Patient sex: M
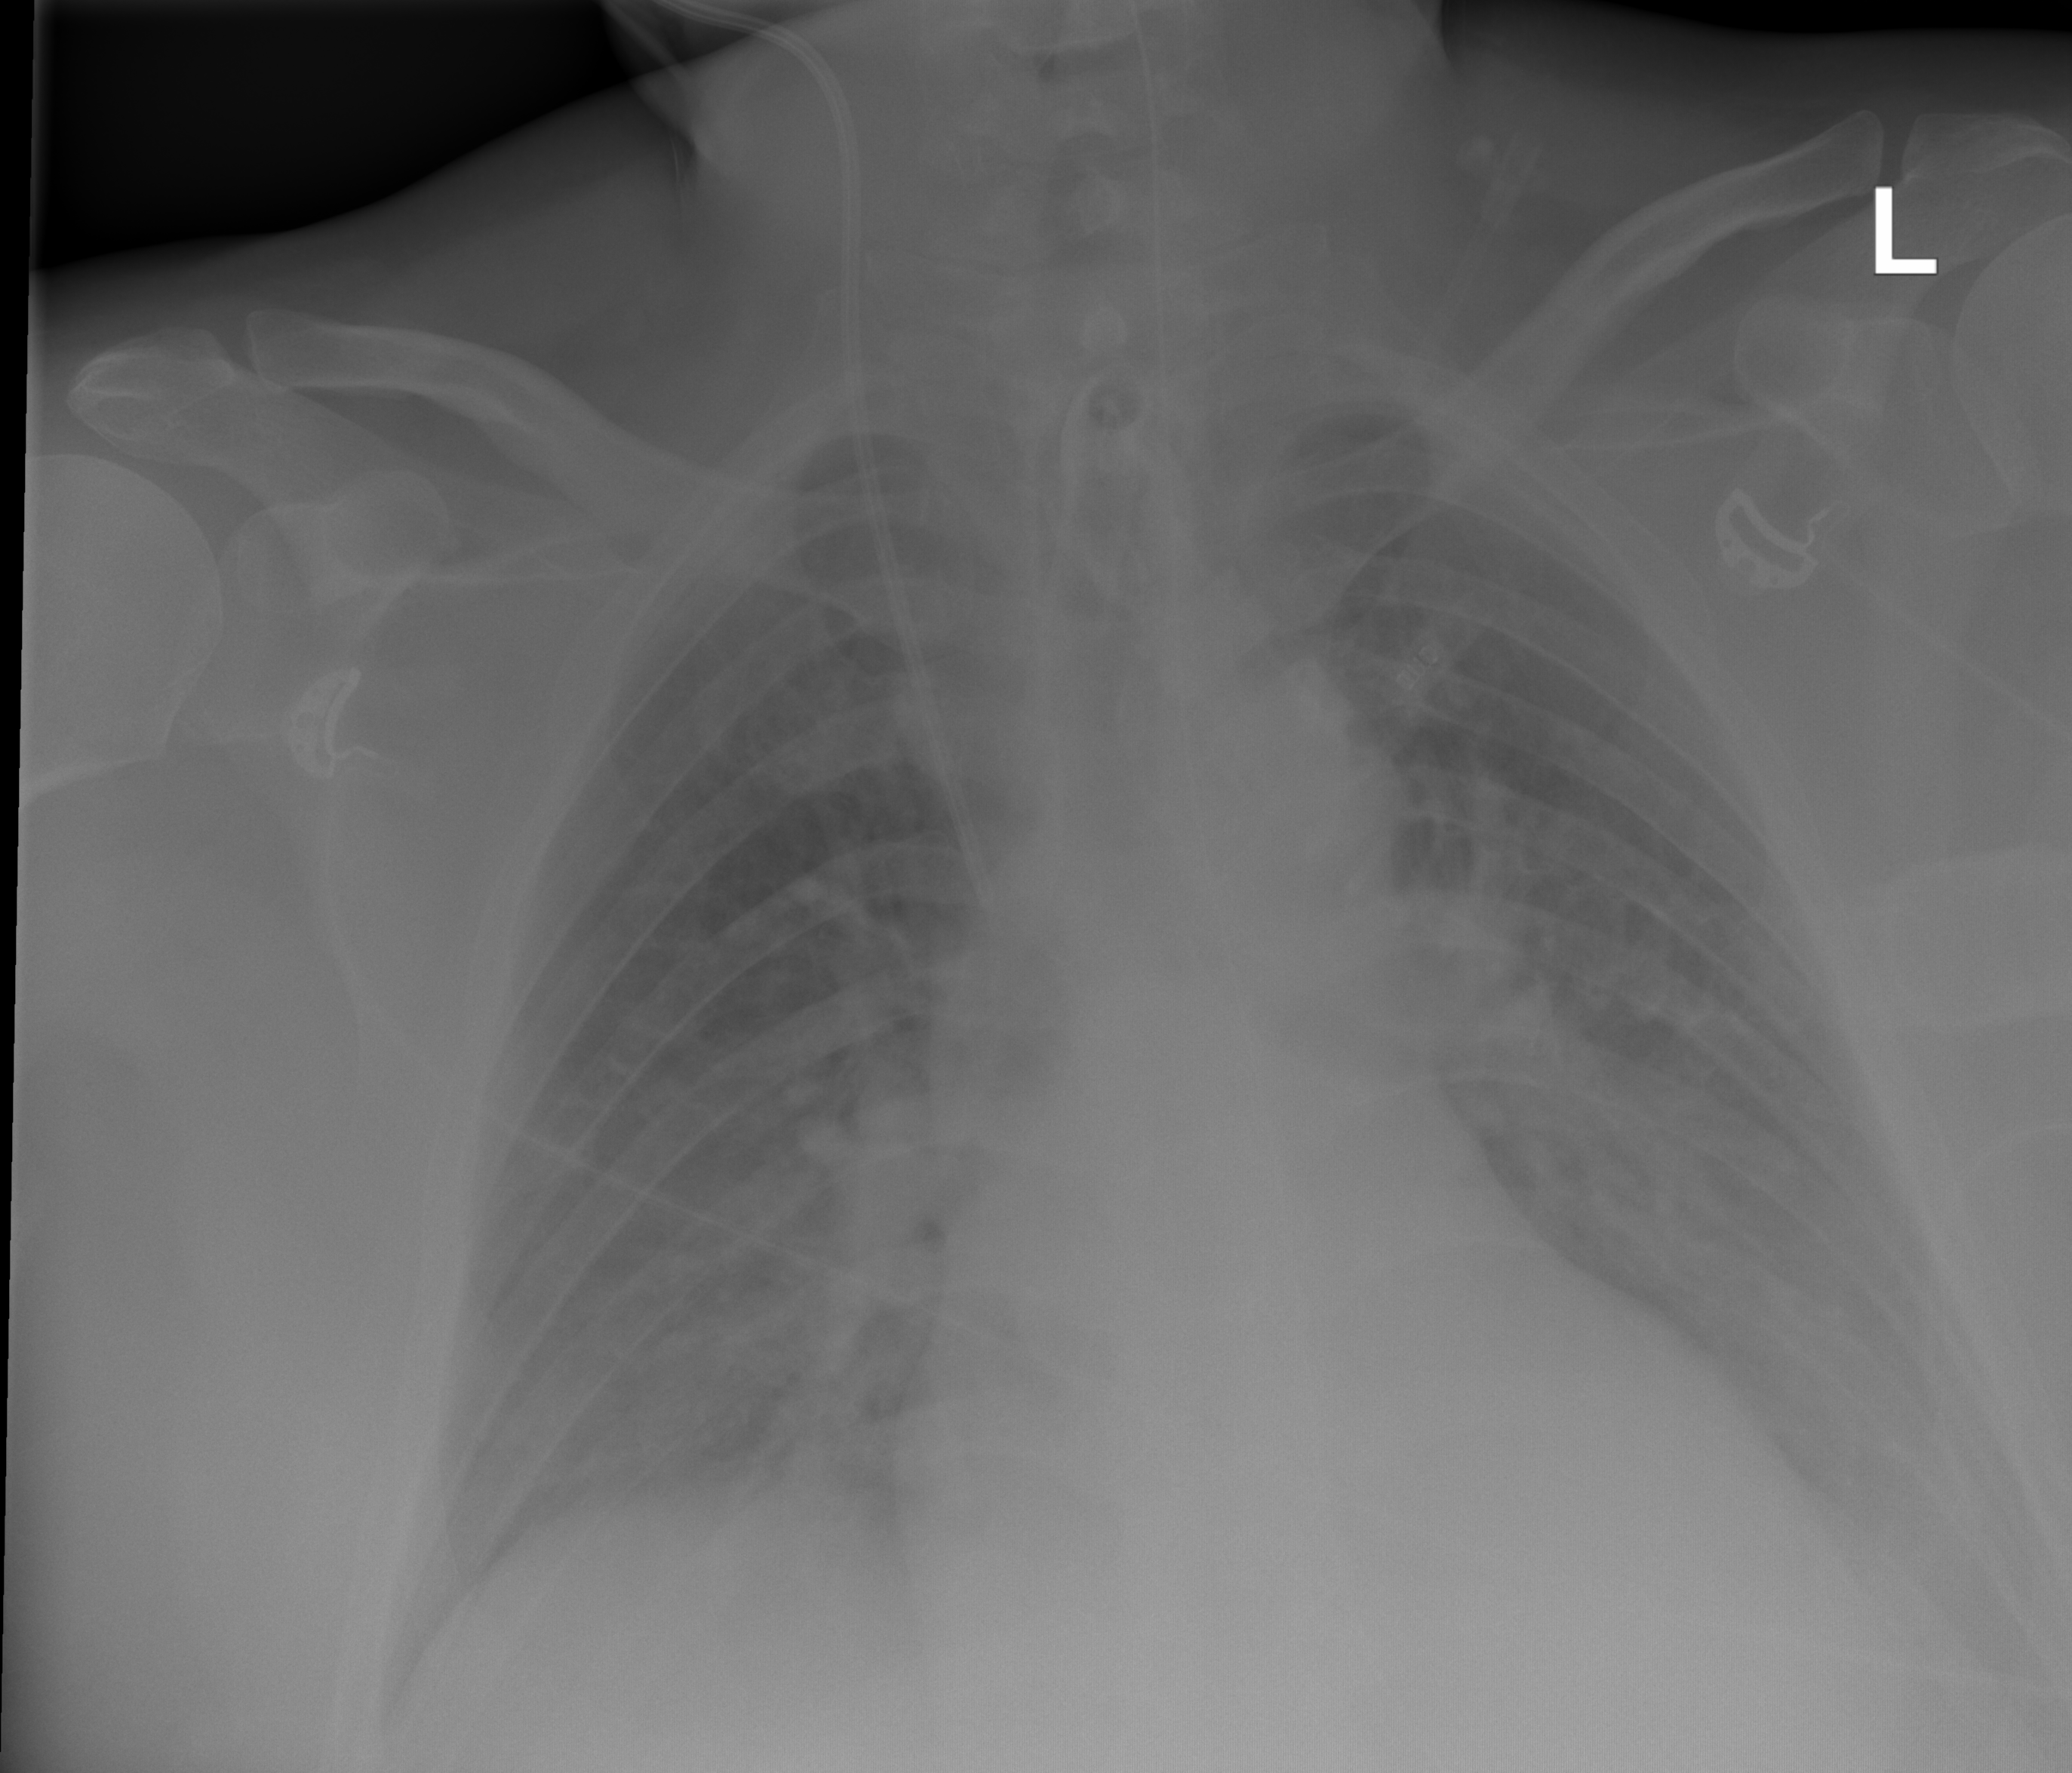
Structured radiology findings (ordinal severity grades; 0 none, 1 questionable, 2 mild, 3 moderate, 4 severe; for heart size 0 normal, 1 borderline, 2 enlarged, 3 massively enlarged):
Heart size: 1
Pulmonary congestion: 2
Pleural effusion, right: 1
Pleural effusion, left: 0
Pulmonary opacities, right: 1
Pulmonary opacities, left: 1
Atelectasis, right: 0
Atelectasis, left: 0